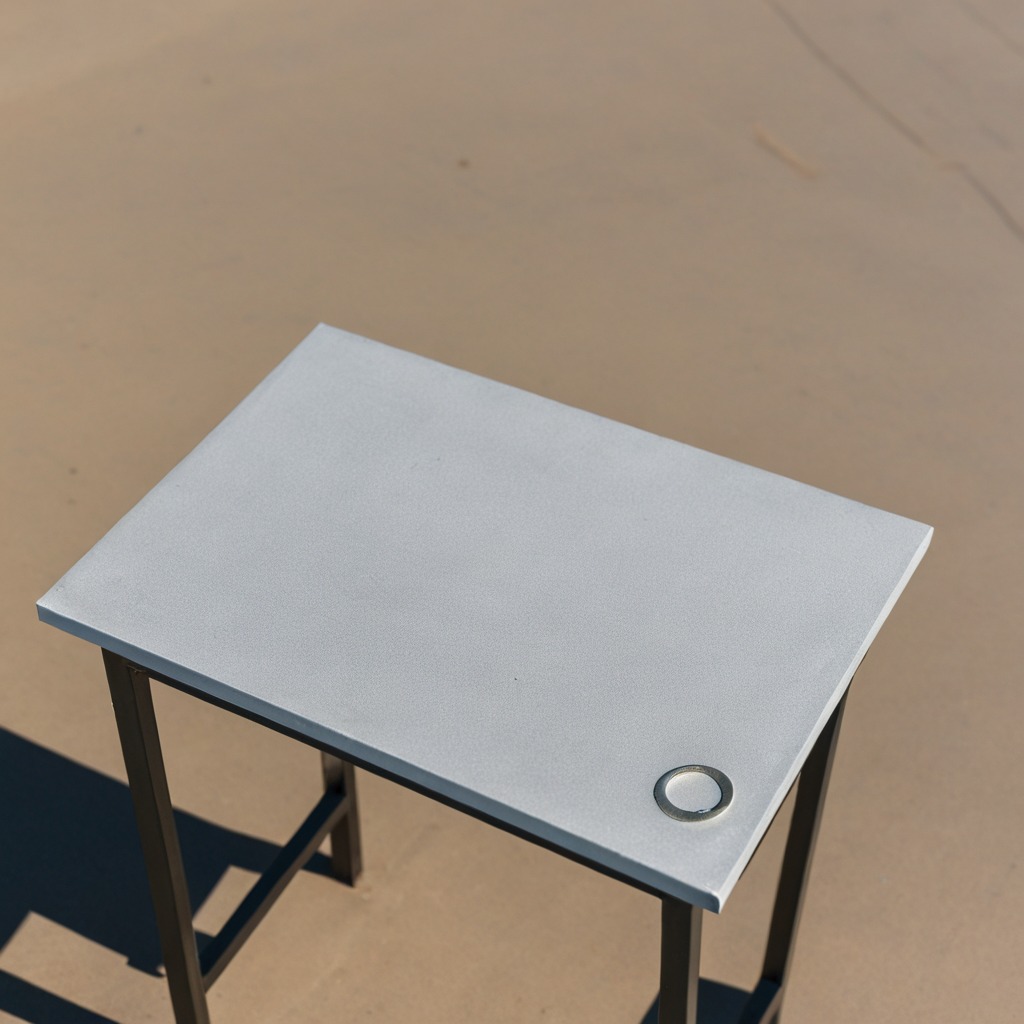
A flat metal washer is lying on the table.